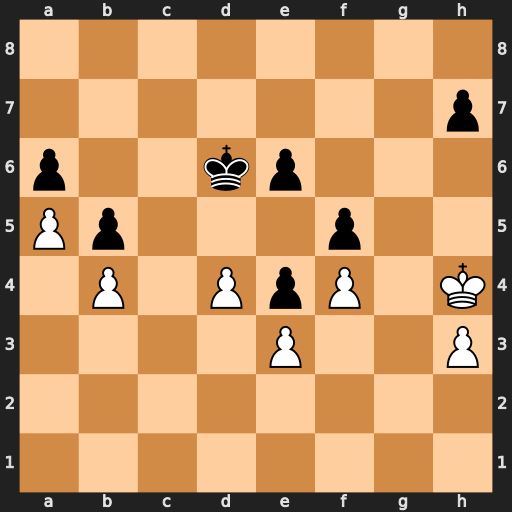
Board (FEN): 8/7p/p2kp3/Pp3p2/1P1PpP1K/4P2P/8/8
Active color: w
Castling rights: -
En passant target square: -
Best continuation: Kg5 Ke7 Kh6